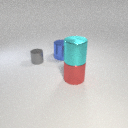
large red metal cylinder in front of large blue metal cylinder